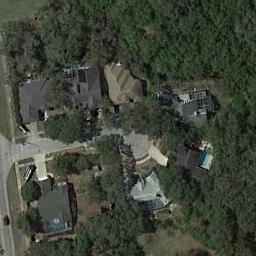
Label: residential